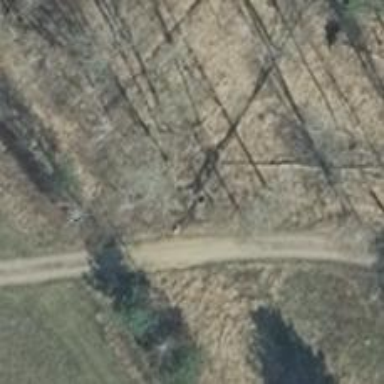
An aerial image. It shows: Track road with grade1 bridge.